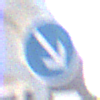
Verkehrszeichen: VorgeschriebeneVorbeifahrtRechts
Umgebung: Outdoor, Urban
Tageszeit: MorningAfternoon
Wetter: Clear
Licht: Natural
Jahreszeit: NotSpecified
Kontrast: HighContrast